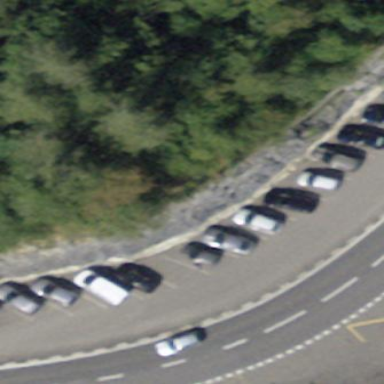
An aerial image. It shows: Parking area with surface.